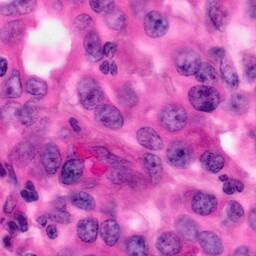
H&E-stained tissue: Pancreatic